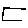
Label: square